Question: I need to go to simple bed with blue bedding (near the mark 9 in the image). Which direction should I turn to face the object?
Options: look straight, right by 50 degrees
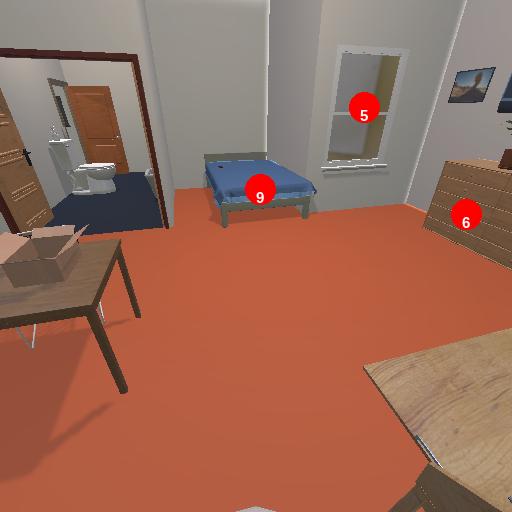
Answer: look straight